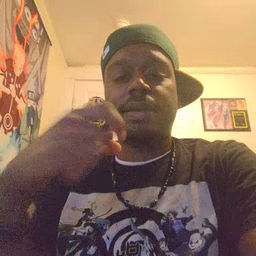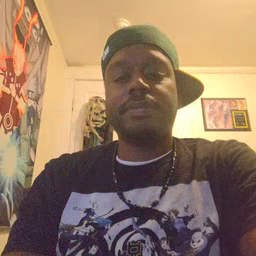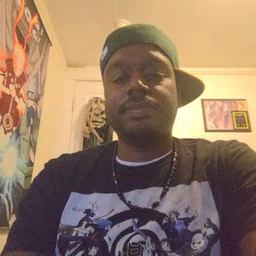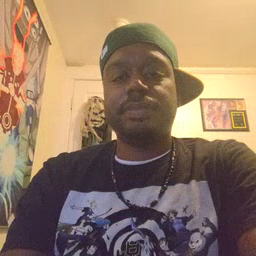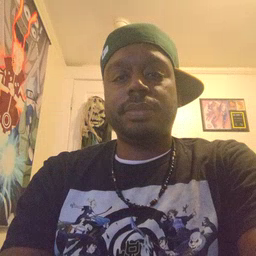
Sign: dry